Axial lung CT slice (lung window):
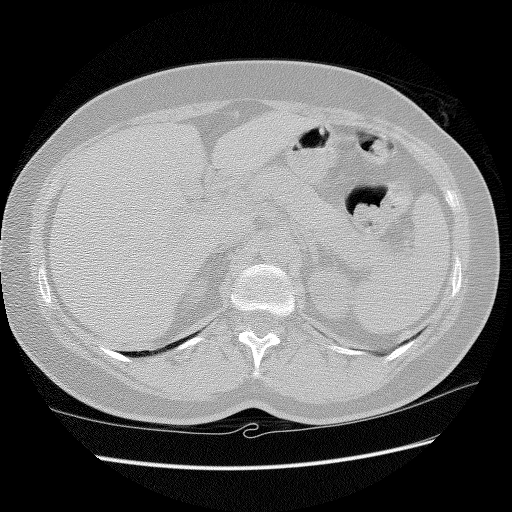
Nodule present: no